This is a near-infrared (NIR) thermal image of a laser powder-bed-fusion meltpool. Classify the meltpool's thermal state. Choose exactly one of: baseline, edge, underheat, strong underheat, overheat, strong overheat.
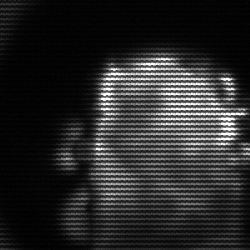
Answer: baseline